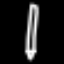
Label: pencil